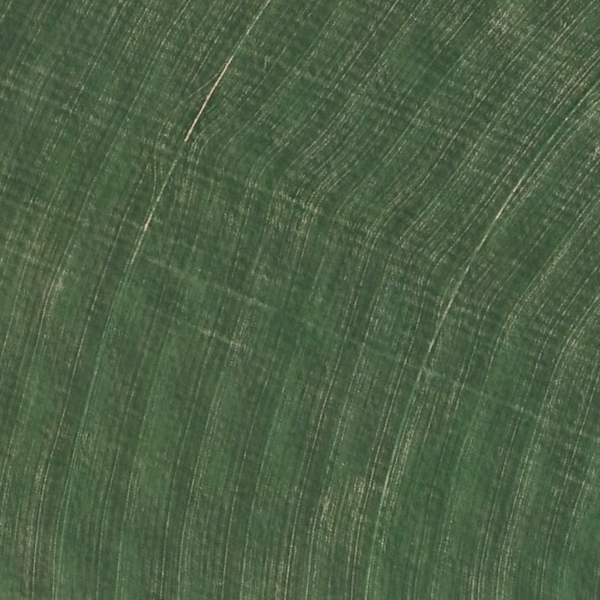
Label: Meadow